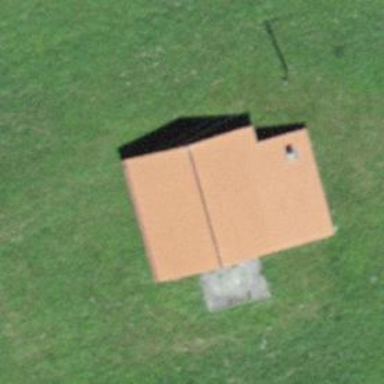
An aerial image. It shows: Barn.